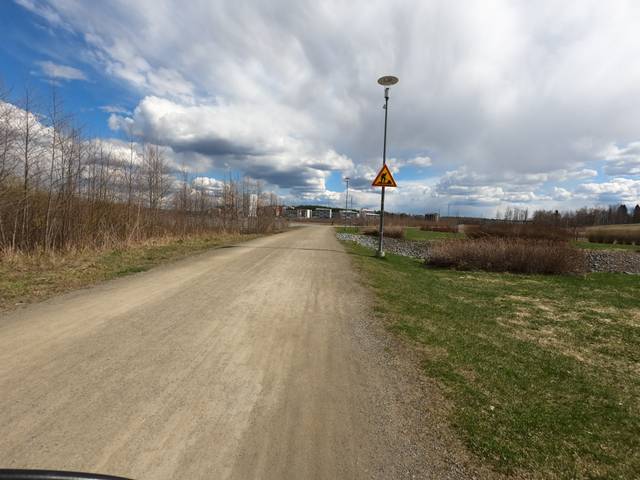
Region: Finland
Coordinates: 62.59, 29.748